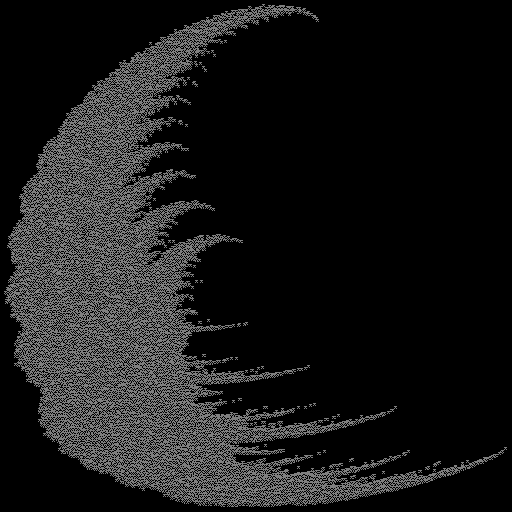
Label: snowdrift